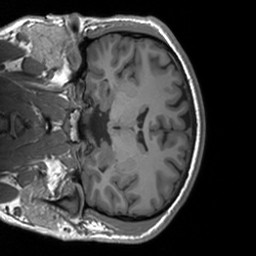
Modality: T1w
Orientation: coronal
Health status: healthy
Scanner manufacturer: siemens
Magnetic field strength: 3 T
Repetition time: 1.9 s
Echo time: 0.00226 s